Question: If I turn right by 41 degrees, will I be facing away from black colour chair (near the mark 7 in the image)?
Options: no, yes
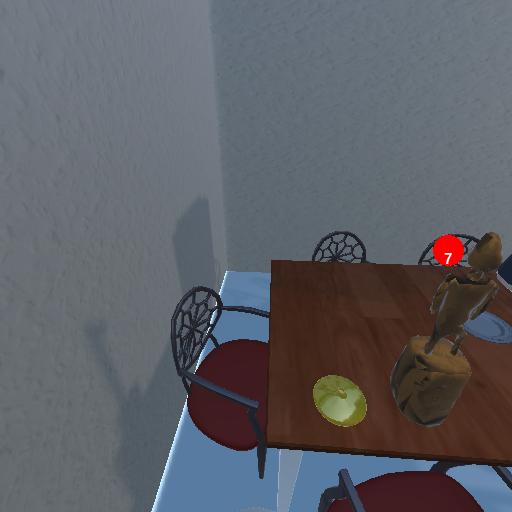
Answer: no